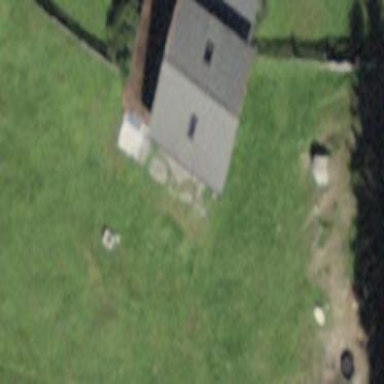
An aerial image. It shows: Building with tile roof.